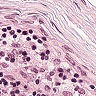
Metastatic tissue present: no